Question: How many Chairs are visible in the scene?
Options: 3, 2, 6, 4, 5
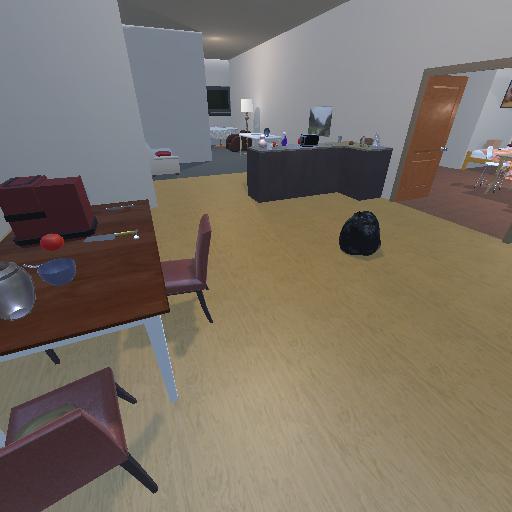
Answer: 3